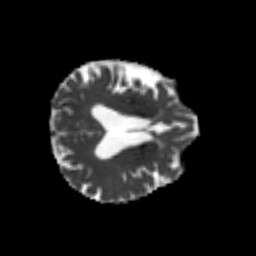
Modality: MD
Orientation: axial
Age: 75
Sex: female
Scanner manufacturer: siemens
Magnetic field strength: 3 T
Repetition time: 4.987 s
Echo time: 0.0792 s